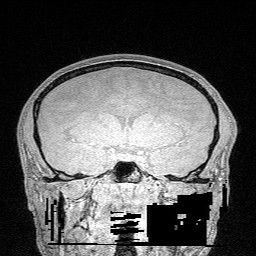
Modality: FLASH
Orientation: sagittal
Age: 29
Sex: male